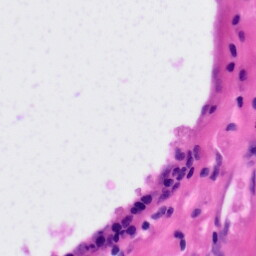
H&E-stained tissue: Tonsil